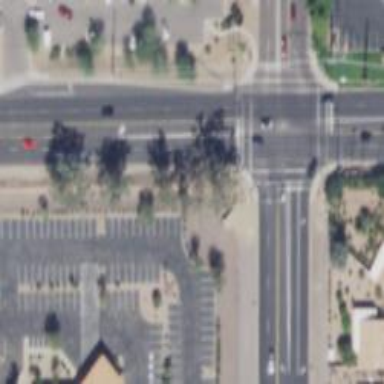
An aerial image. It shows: Solid stop line on the road.